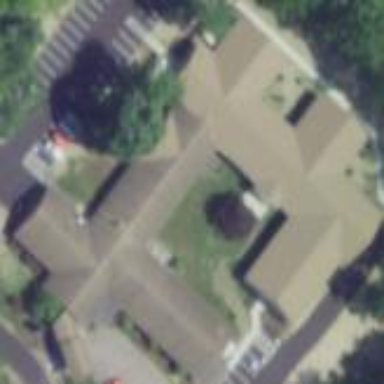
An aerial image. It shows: Nursing home building.